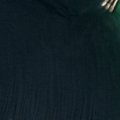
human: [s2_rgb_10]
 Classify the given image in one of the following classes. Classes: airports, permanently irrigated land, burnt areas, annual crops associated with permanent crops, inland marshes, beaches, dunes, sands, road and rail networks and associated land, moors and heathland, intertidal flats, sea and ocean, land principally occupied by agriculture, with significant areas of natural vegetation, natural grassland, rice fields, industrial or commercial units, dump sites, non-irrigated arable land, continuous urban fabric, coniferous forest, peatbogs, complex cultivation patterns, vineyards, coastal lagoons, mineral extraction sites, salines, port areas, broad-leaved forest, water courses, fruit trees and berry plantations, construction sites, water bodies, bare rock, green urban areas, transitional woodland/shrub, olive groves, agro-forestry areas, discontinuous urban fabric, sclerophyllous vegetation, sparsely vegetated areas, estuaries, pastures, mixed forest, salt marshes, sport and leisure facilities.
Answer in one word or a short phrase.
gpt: industrial or commercial units, sea and ocean